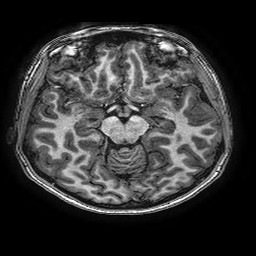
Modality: T1w
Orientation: coronal
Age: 14
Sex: female
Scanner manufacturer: ge
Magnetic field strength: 3 T
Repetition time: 0.00766 s
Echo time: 0.003476 s